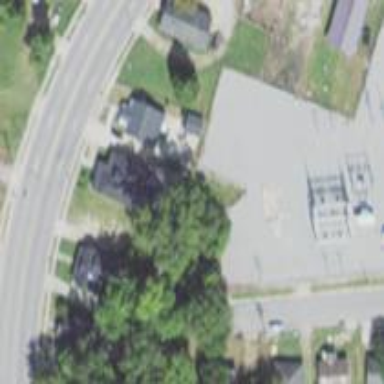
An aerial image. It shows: Distribution substation surrounded by fence.